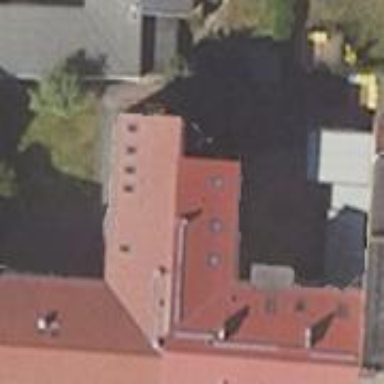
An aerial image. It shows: Green apartment building with red roof.